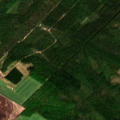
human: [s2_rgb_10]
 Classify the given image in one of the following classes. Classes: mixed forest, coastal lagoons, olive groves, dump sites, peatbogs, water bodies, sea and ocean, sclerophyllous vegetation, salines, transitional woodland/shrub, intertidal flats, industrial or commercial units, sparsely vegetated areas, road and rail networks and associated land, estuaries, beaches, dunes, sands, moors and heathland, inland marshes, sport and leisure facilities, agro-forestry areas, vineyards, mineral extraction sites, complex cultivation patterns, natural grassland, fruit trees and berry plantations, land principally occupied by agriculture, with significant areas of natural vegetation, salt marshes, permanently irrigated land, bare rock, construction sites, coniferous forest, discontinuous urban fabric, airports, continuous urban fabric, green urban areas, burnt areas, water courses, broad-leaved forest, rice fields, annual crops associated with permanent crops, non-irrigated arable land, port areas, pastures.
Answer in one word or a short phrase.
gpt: non-irrigated arable land, coniferous forest, mixed forest